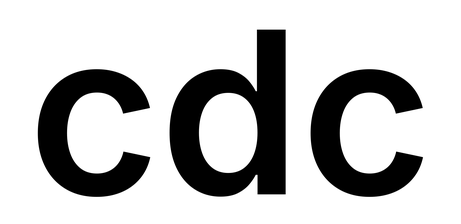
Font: Inter_SemiBold